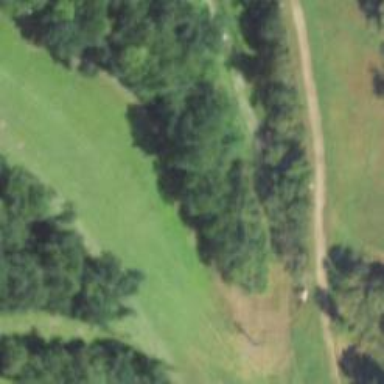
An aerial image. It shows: Disc golf hole.